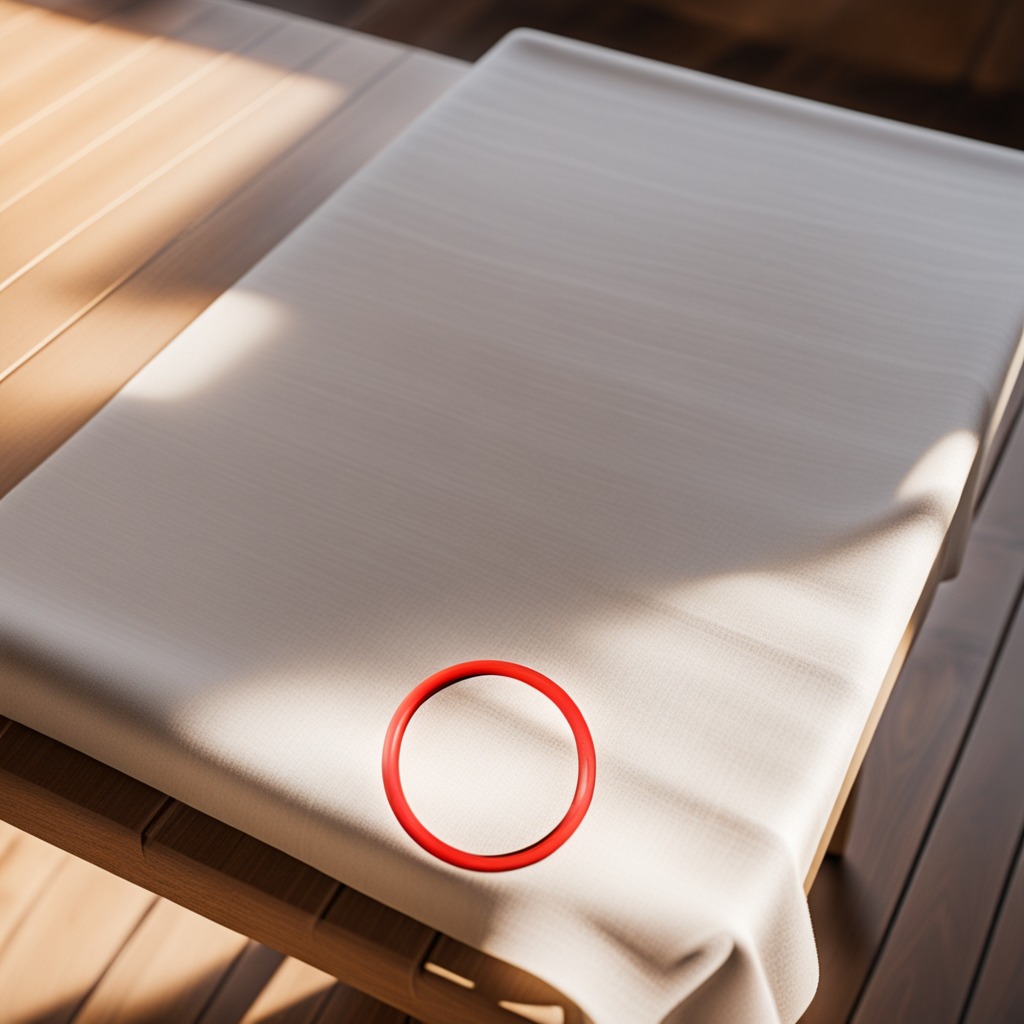
A rubber O-ring lying on a wooden table in an outdoor workshop during daytime bright natural light soft shadows worn but beneath the cloth